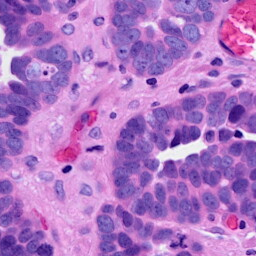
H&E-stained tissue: Ovarian